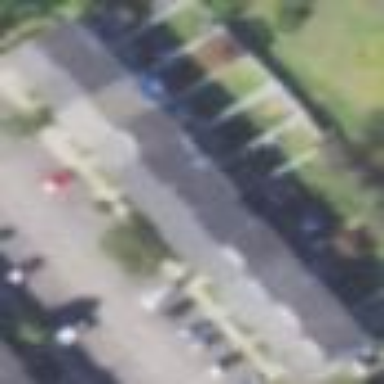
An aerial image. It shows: Terrace building.